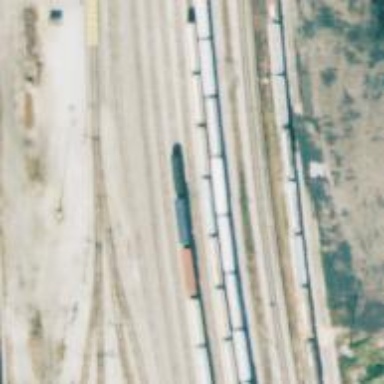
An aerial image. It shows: Railway yard.